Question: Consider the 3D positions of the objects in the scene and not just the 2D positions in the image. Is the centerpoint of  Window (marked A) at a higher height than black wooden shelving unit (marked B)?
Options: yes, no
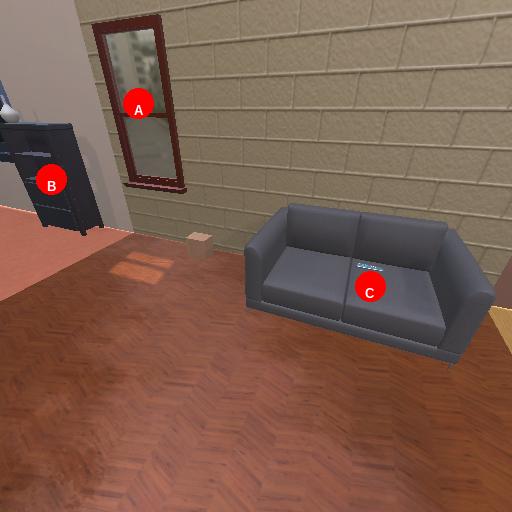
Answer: yes